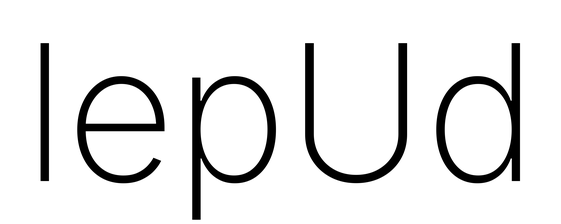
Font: Inter_ExtraLight